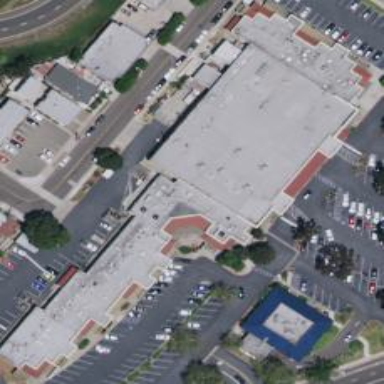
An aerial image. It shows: Commercial building.